Field crop: maize
Growth stage: 2
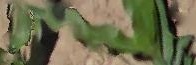
Species: maize